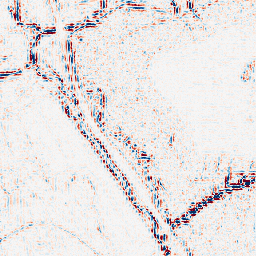
Category: wavelet
Decomposition family: wavelet_reverse_biorthogonal
Decomposition parameters: wavelet: rbio1.3
level: 2
Upsampling method: sinc_blackman
Upsampling parameters: scale: 2
kernel_size: 4
Upsampling scale: 2